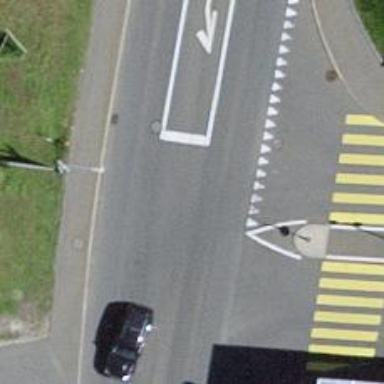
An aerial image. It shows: Secondary road with asphalt surface and sidewalks on both sides. There is lane for cyclists on both sides of the road.